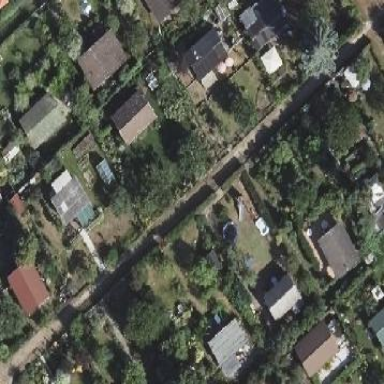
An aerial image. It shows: Plot in the allotments.